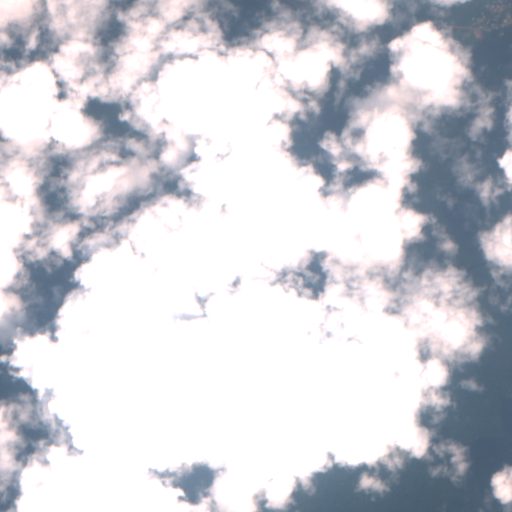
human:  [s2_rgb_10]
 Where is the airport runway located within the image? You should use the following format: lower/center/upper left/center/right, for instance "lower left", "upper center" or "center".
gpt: The airport runway is located in the upper center of the image.
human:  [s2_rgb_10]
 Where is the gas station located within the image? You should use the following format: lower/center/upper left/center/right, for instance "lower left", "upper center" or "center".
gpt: The gas station is located in the upper center of the image.
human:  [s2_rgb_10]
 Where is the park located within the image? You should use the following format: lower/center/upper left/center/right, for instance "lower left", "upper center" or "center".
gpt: The park is located in the upper right of the image.
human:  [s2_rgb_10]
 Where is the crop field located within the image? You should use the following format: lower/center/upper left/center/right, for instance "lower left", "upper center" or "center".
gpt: There is no crop field in the image.